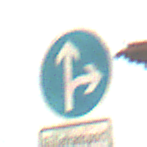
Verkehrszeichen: VorgeschriebeneFahrtrichtungGeradeausOderRechts
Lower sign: BesondereFahrzeugeUndTransportgueter12
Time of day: SunriseSunset
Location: Outdoor (Suburban)
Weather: PartlyCloudy
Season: NotSpecified
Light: Natural